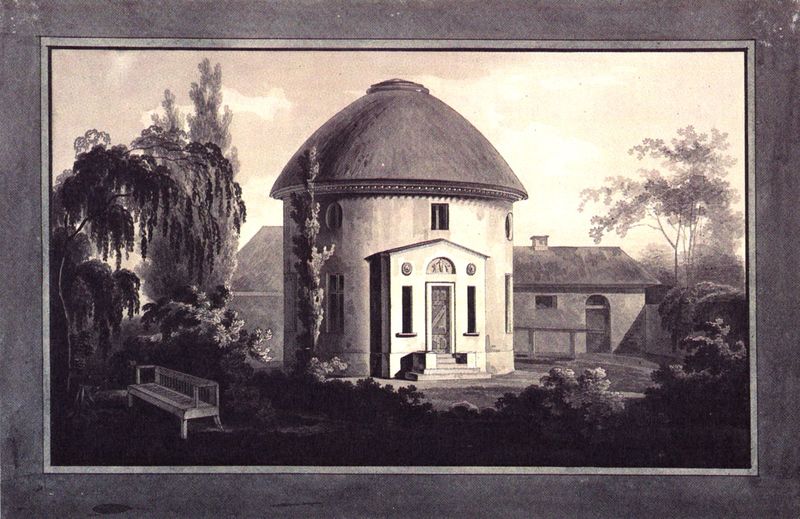
Titel: Landhaus Gebauer, perspektivische Ansicht
Künstler: Christian Frederik Hansen
Standort: Hamburg, Altona (EU - D - HH)
Institution: Kopenhagen, Kunstakademie
Schlagwörter: baum, dunkel, gemälde, himmel, weiß, wolken, bäume, fenster, grau, licht, schwarz, säulen, tür, zeichnung, dach, gebäude, haus, park, zylinder, weide, gebüsch, kirche, pflanzen, kamin, rund, schornstein, turm, garten, ranken, giebel, mauer, bank, sepia, kuppel, treppe, treppen, stufen, tor, anbau, eingang, druck, stich, schwarzweiß, altar, portal, kapelle, pavillon, pavillion, rundbau, kuppeldach, pavilion, observatorium, alar